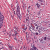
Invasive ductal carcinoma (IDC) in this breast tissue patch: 0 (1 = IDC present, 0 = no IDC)